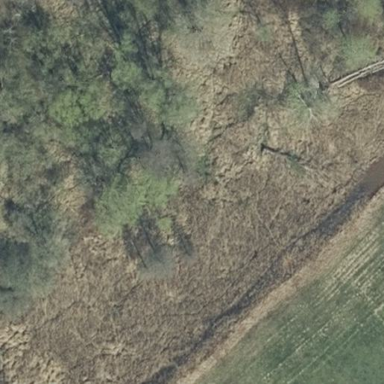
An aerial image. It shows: Reedbed in wetland area.